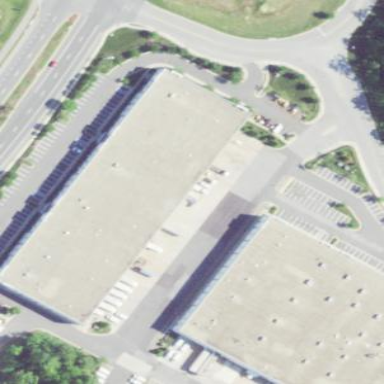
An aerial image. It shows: Warehouse.